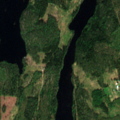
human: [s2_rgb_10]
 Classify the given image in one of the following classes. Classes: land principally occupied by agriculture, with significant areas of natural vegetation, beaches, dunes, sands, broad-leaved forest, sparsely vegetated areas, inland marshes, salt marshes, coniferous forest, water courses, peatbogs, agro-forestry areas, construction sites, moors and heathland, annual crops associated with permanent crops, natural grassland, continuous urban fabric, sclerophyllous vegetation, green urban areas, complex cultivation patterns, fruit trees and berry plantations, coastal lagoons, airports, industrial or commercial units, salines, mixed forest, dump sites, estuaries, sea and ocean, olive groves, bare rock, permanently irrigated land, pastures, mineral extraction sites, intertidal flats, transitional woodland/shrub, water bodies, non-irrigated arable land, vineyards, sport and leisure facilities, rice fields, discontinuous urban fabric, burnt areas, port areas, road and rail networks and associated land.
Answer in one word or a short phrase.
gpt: coniferous forest, mixed forest, water bodies